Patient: sex M, age 69
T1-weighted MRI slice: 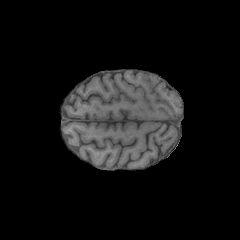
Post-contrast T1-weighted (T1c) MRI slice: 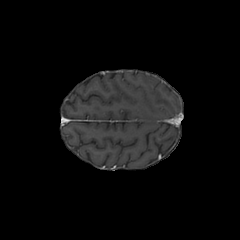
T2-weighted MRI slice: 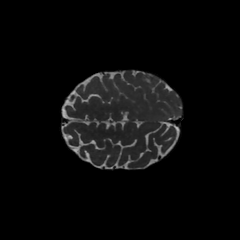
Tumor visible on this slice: no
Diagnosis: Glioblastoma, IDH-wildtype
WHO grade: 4